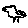
Label: bird